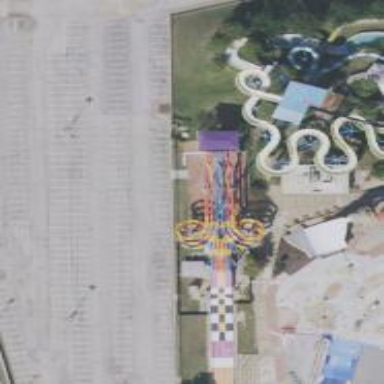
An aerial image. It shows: Water slide attraction.